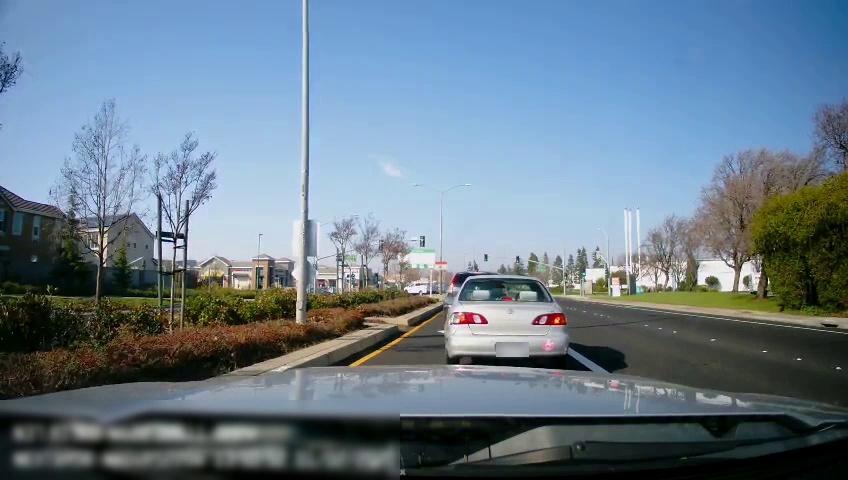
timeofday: Day
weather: Sunny
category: Drivable Space
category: Vehicles | SUV
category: Vehicles | Car
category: Vehicles | SUV
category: Lanes | Current Lane
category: Lanes | Alternate Lane
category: Lanes | Current Lane
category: Lanes | Current Lane
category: Traffic | Lights
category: Traffic | Lights